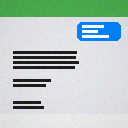
Screen state: on